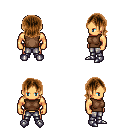
a pixel art fantasy rpg character, male body template, human, tanned skin, brown sleeveless shirt, metal pants, brown long bangs hairstyle, metal boots, four views (front, back, left, right), 2x2 character sprite sheet, small pixel art, hard edges, no anti-aliasing